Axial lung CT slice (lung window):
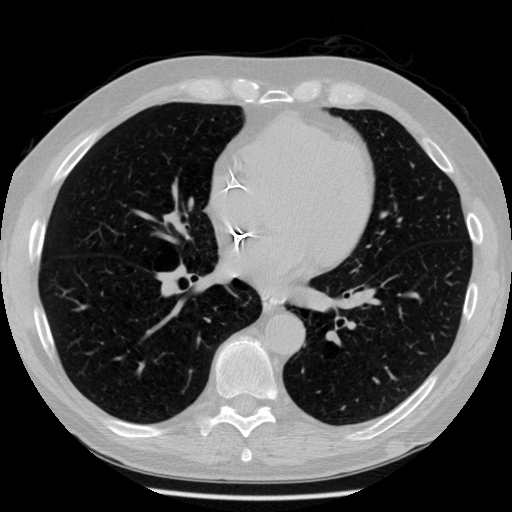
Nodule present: no